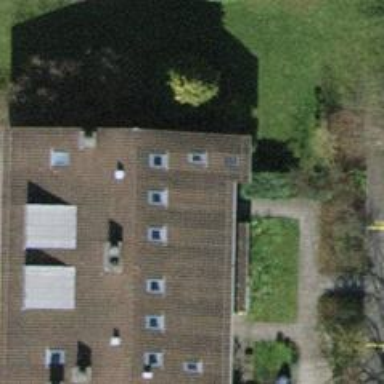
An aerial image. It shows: Semidetached house with gabled tile roof.